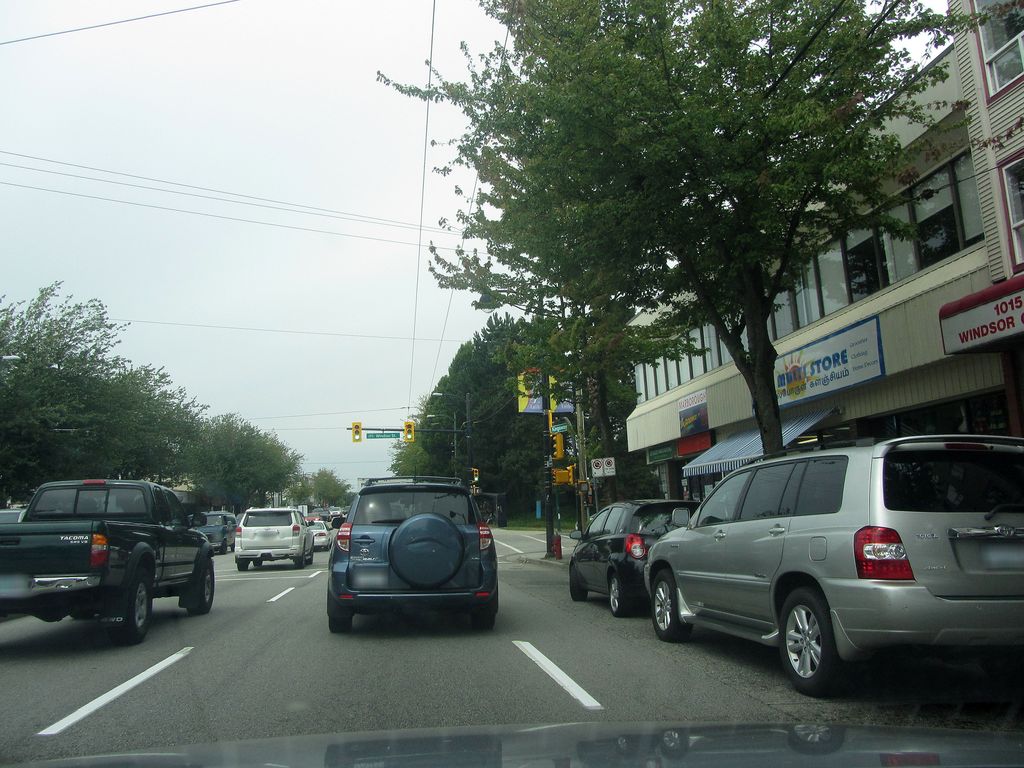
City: vancouver